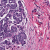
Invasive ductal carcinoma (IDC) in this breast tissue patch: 0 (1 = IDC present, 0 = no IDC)